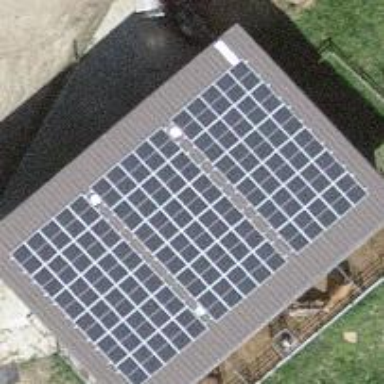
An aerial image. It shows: Solar power generator using photovoltaic method with solar photovoltaic panel types.